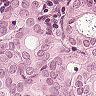
Metastatic tissue present: yes